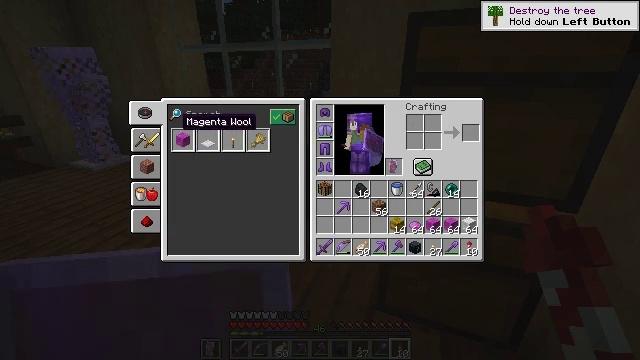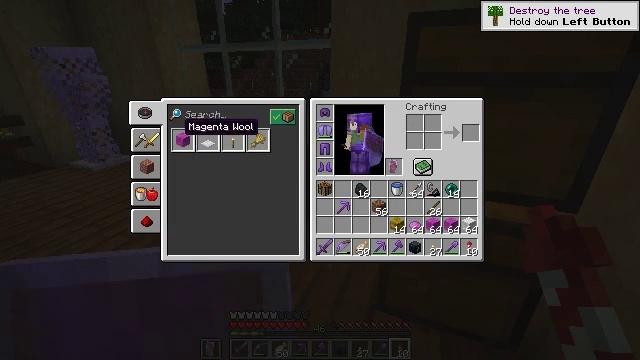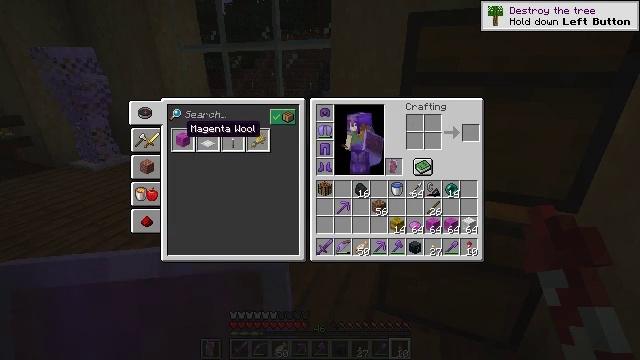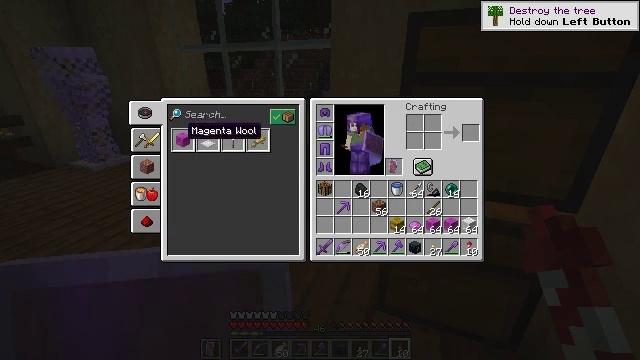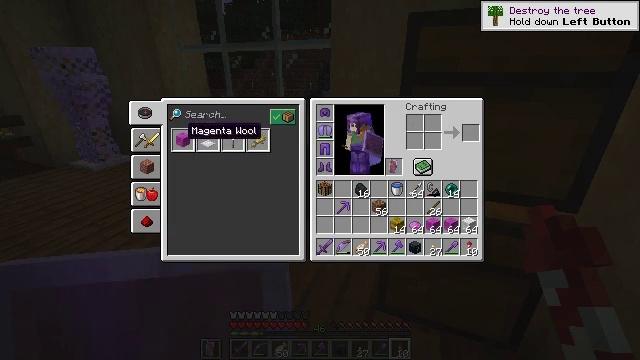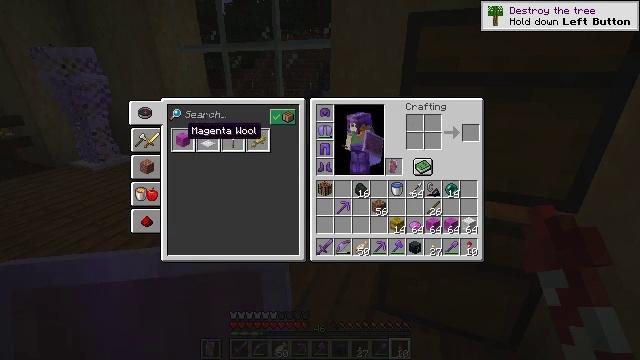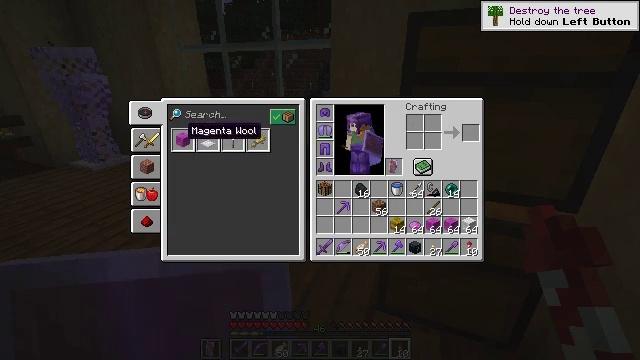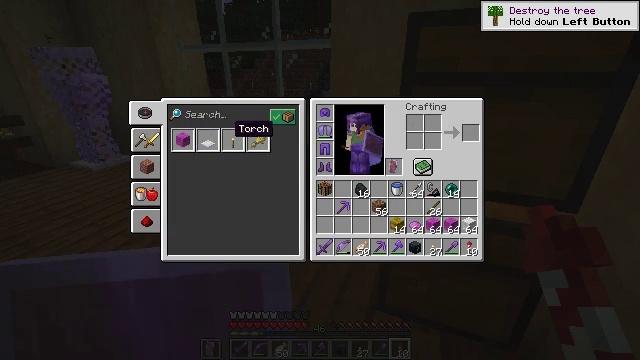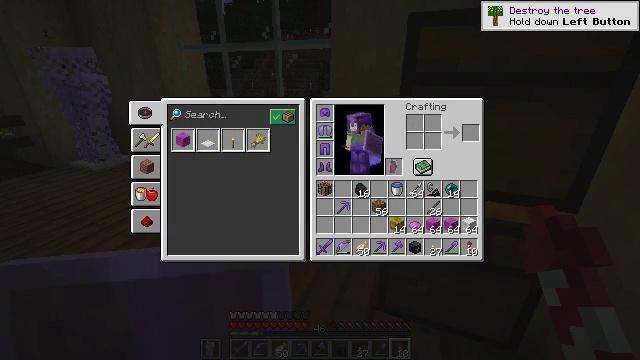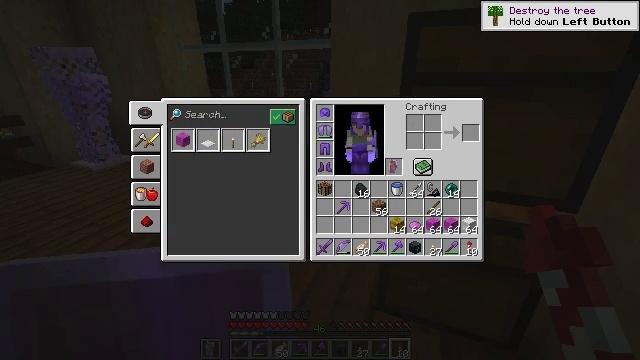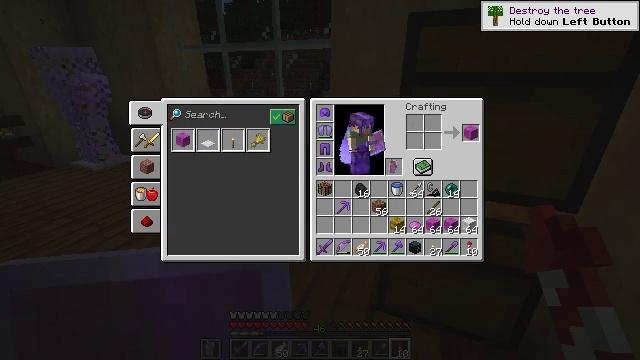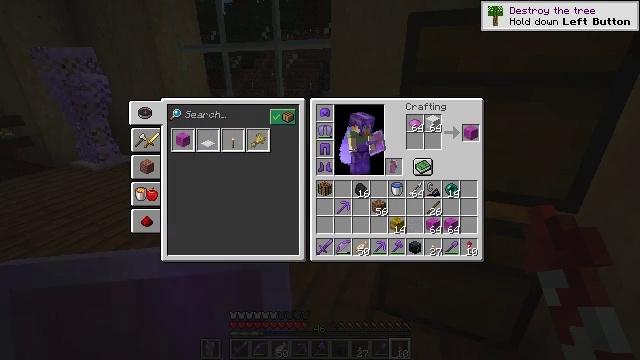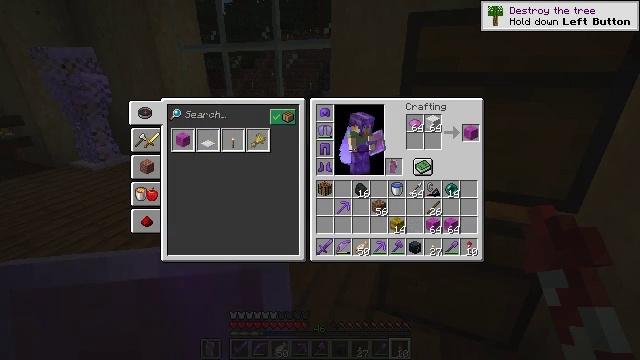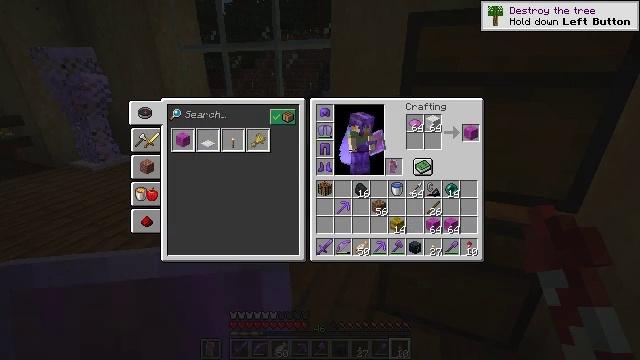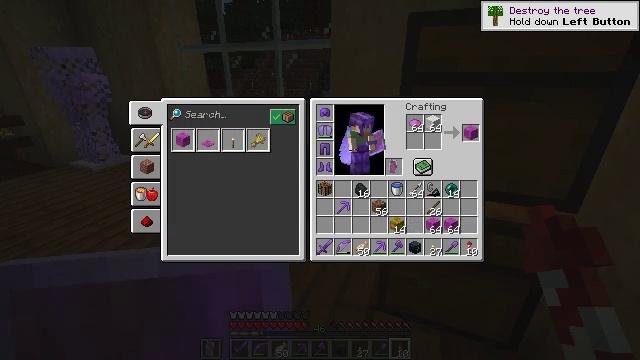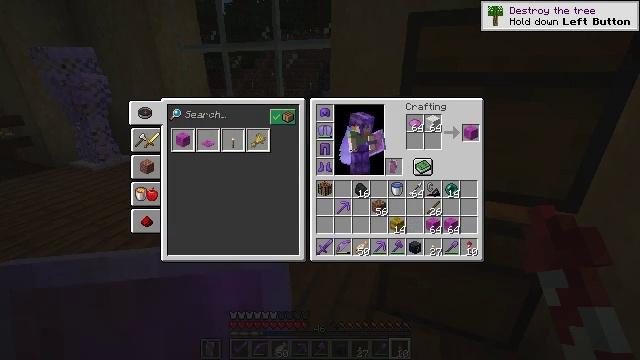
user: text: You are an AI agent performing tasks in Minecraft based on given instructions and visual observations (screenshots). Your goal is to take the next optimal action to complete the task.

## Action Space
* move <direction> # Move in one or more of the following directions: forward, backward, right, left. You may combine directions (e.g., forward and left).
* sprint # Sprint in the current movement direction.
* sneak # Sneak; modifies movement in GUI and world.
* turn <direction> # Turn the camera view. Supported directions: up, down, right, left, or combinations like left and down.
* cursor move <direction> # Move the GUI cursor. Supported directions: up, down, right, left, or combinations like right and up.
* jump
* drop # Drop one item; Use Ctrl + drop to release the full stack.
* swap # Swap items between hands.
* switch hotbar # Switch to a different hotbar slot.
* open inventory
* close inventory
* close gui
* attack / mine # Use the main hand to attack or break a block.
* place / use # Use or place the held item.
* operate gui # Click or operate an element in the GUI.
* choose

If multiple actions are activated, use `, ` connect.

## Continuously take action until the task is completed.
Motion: motion action
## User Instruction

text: Open the crafting table to create magenta wool.
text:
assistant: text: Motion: sneak
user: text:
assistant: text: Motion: sneak
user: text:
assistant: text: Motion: sneak
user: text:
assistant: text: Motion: sneak
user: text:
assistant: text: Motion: sneak, operate gui
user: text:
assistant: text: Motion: sneak, operate gui
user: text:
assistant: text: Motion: sneak, cursor move right, operate gui
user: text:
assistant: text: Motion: sneak, cursor move right and down
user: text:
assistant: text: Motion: sneak, cursor move right
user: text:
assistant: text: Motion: sneak, cursor move right
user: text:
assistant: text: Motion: sneak
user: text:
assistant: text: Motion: sneak
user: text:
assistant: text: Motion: sneak, cursor move right
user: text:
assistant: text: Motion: sneak, cursor move right
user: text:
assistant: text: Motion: sneak
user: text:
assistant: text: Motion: sneak
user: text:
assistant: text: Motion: sneak, cursor move left and up
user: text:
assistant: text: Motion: sneak
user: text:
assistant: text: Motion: sneak
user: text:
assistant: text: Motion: sneak
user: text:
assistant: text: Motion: sneak
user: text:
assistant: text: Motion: sneak, operate gui
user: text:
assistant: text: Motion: sneak, operate gui
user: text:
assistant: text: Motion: sneak, operate gui
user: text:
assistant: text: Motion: sneak, operate gui
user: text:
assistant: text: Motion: sneak
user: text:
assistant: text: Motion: sneak